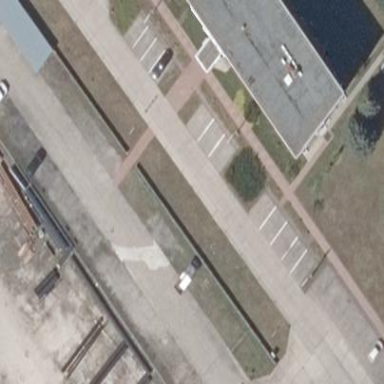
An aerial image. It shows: Parking area with surface.